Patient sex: M
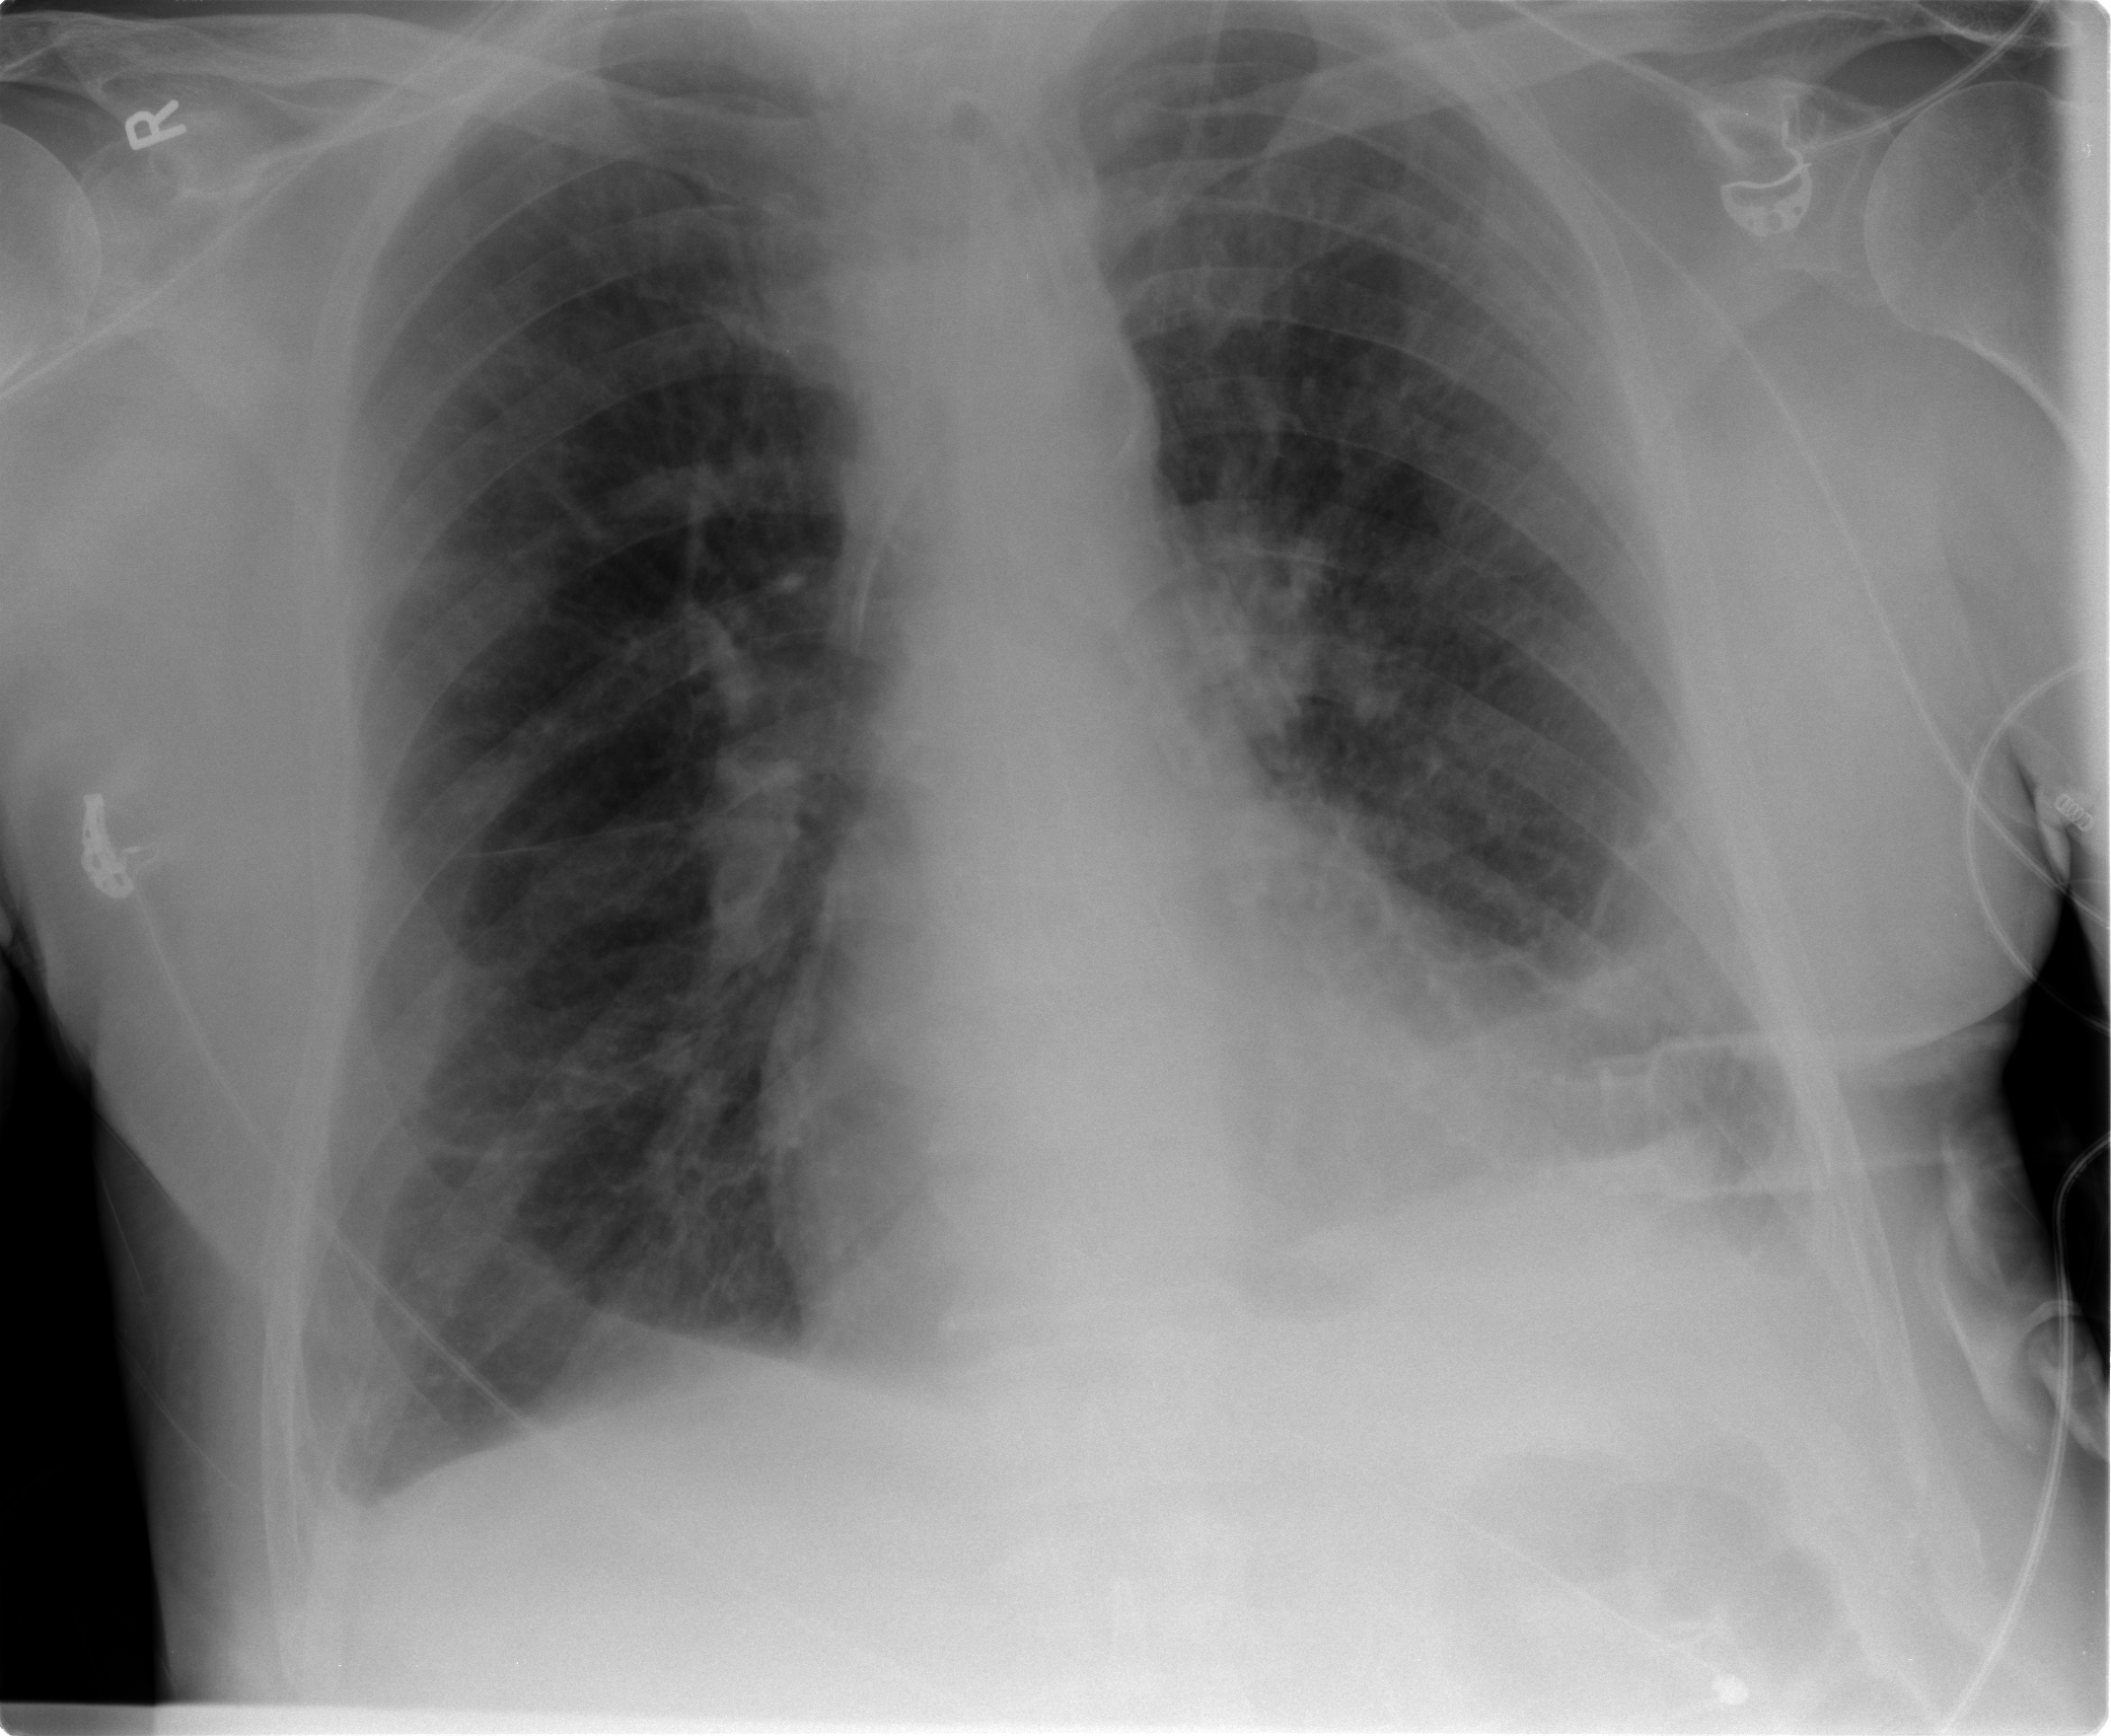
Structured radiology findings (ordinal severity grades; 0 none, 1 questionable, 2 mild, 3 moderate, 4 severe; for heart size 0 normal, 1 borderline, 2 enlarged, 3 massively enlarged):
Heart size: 2
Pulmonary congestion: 2
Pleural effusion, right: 0
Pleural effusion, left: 2
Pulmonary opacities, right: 0
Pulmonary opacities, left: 0
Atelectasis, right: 0
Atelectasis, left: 2